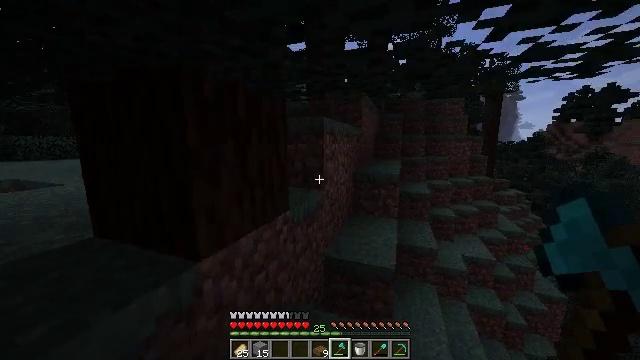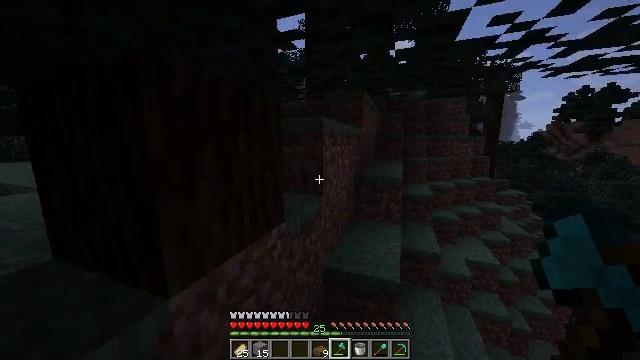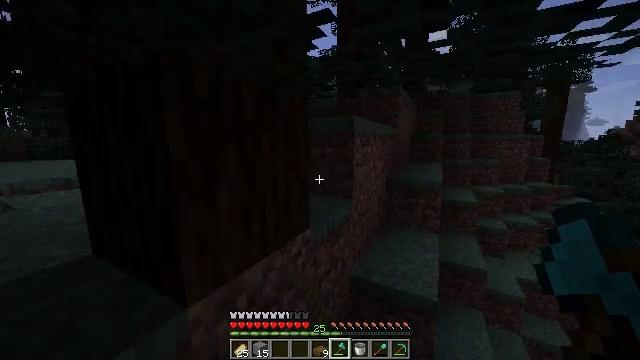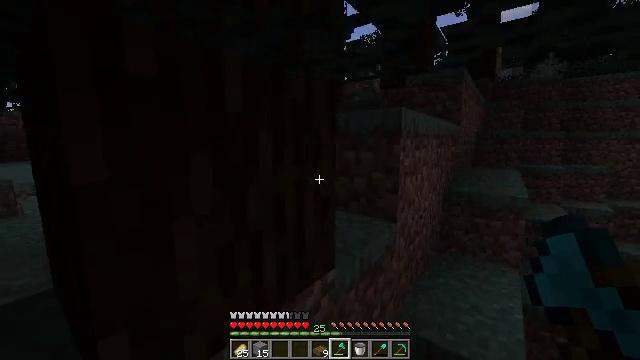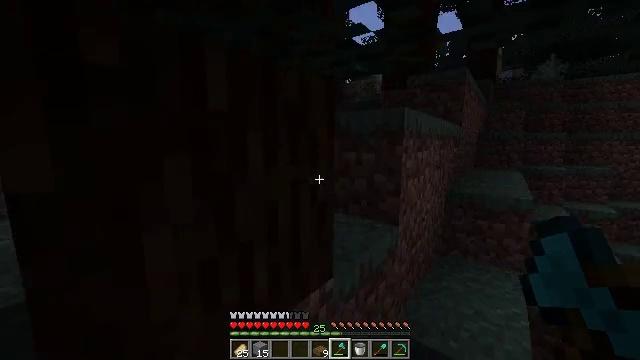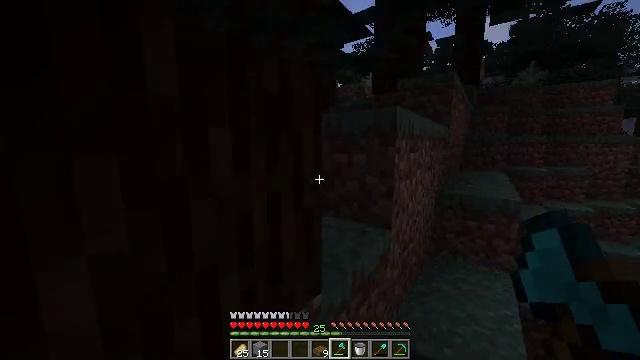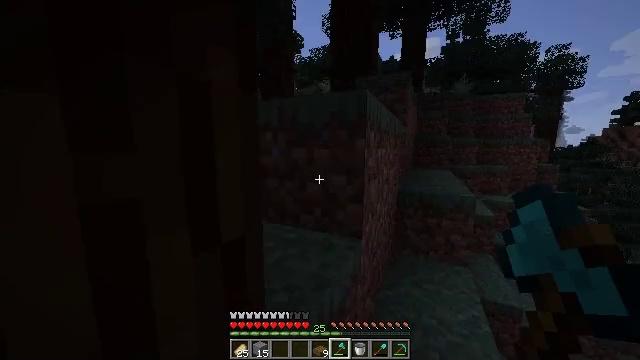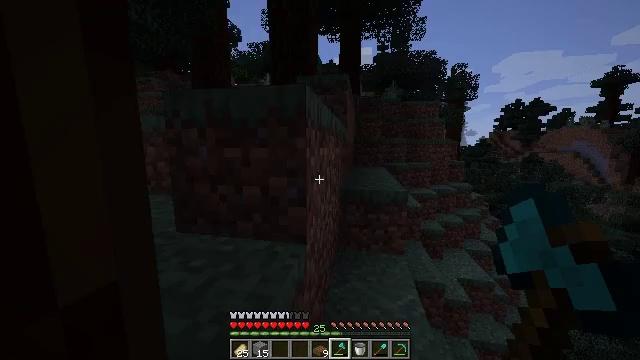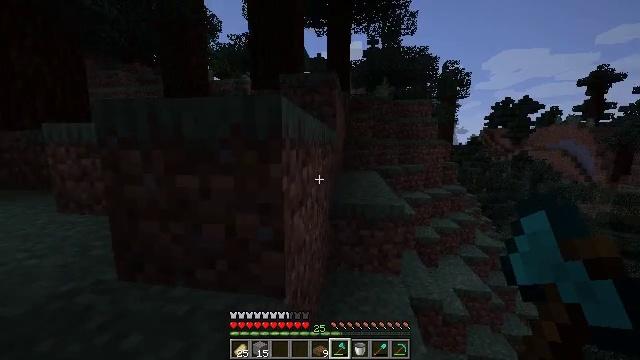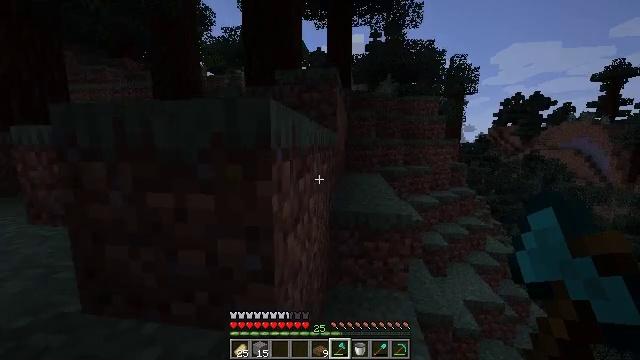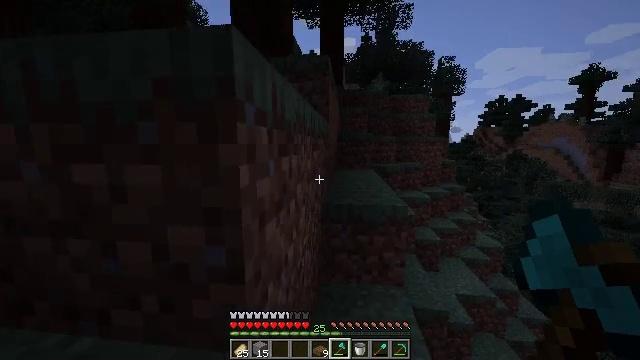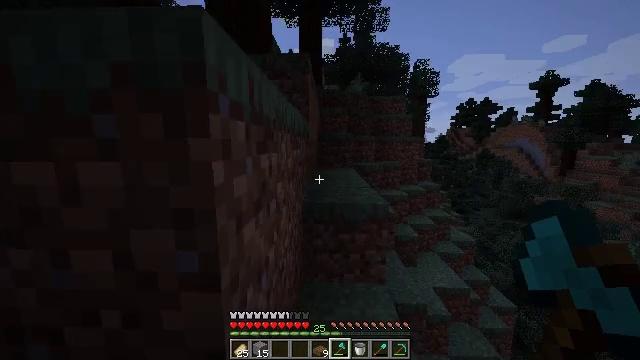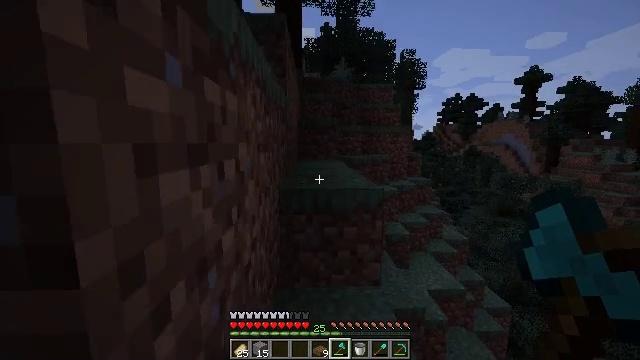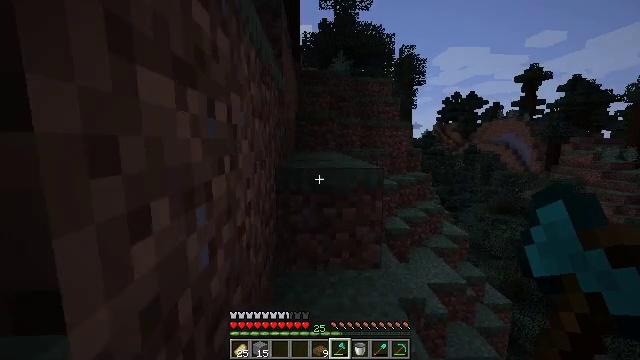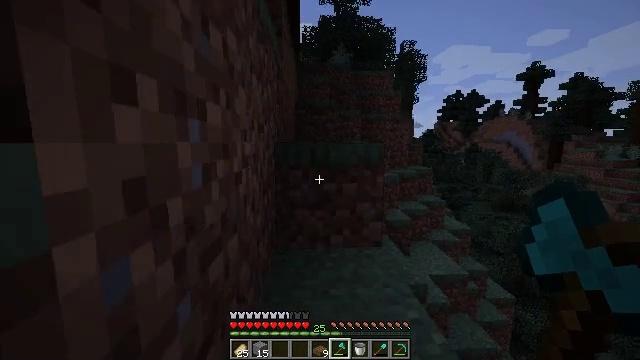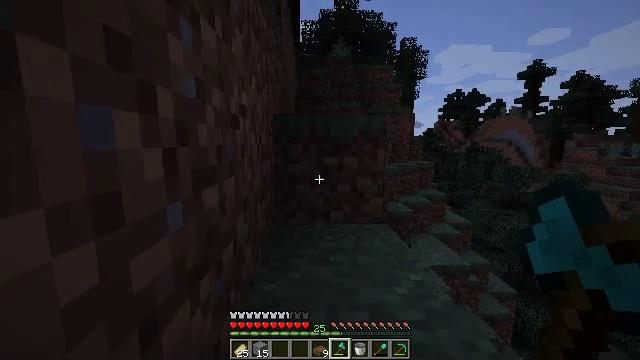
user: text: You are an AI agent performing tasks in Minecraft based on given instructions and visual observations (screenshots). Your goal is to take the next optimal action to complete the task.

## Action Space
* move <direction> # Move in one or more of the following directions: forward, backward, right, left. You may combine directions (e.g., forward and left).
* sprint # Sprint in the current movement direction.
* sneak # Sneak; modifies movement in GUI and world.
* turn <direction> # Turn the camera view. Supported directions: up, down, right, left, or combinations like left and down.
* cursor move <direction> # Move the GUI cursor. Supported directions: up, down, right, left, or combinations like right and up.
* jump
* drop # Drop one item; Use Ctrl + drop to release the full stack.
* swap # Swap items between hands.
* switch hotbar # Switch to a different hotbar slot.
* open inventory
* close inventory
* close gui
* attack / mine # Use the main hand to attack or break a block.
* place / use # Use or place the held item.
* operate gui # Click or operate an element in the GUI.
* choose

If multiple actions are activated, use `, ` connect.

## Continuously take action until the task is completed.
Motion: motion action
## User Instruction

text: Hunt a cow.
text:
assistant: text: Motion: move forward
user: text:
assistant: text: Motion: move forward, turn left
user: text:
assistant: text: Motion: move forward, turn left
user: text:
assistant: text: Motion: move forward
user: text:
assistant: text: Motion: move forward, turn right
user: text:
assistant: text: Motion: move forward, turn right
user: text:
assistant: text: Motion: move forward, turn right
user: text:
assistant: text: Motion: move forward, turn right, jump
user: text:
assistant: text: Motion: move forward, jump
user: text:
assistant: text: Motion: move forward, turn right, jump
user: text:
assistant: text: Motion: move forward, turn right, jump
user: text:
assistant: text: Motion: move forward, turn right, jump
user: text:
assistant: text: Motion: move forward, jump
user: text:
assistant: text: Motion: move forward, jump
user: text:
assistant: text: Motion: move forward, jump
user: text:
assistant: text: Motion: move forward, jump
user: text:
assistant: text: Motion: move forward, sprint, jump
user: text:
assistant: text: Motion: move forward, sprint, jump
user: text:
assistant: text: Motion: move forward, sprint, jump
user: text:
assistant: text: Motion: move forward, sprint, jump
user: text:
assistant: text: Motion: move forward, turn up, jump
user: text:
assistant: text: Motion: move forward, turn up, jump
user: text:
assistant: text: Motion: move forward, jump
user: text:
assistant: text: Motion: move forward, jump
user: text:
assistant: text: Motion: move forward, sprint, jump
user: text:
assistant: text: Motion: move forward, sprint, jump
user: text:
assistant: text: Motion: move forward, sprint, jump
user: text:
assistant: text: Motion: move forward, sprint, jump
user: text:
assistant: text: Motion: move forward, sprint, jump
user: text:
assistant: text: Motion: move forward, jump